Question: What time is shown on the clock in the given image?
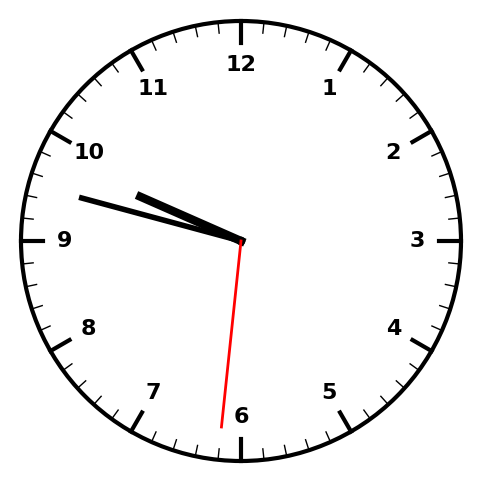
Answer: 09:47:31